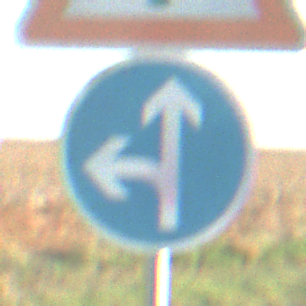
Verkehrszeichen: VorgeschriebeneFahrtrichtungGeradeausOderLinks
Zusatzzeichen oben: Lichtzeichenanlage
Umgebung: Outdoor, Nature
Tageszeit: SunriseSunset
Wetter: Clear
Licht: Natural
Jahreszeit: NotSpecified
Kontrast: HighContrast